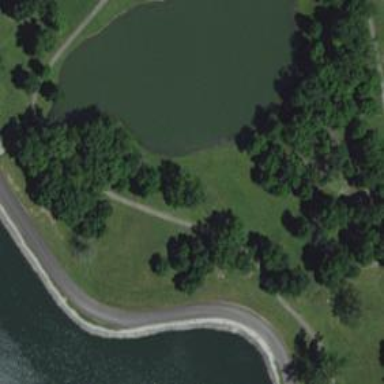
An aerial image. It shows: Golf cartpath that is also road path.